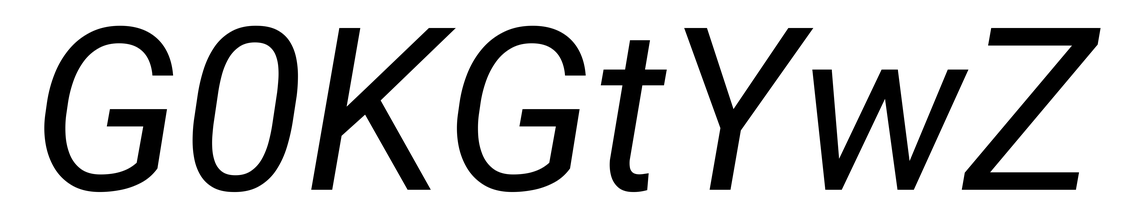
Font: Roboto-Italic_Italic